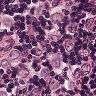
Metastatic tissue present: yes